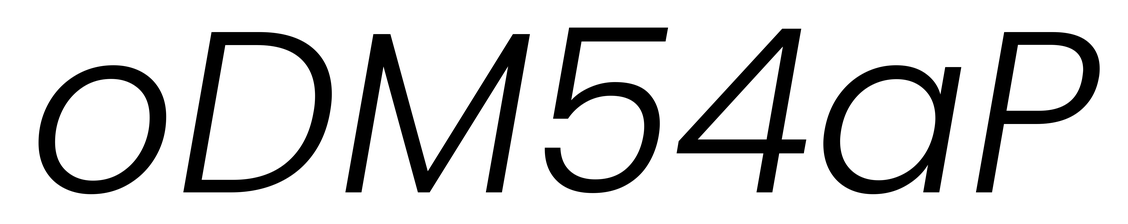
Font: Poppins-LightItalic